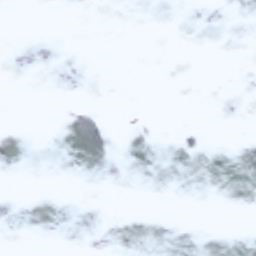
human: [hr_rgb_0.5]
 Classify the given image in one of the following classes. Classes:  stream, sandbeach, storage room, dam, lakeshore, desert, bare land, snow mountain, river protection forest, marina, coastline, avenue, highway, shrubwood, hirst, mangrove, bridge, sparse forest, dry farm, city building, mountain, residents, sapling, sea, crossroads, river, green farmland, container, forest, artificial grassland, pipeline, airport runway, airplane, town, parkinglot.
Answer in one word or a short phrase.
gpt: snow mountain